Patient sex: M
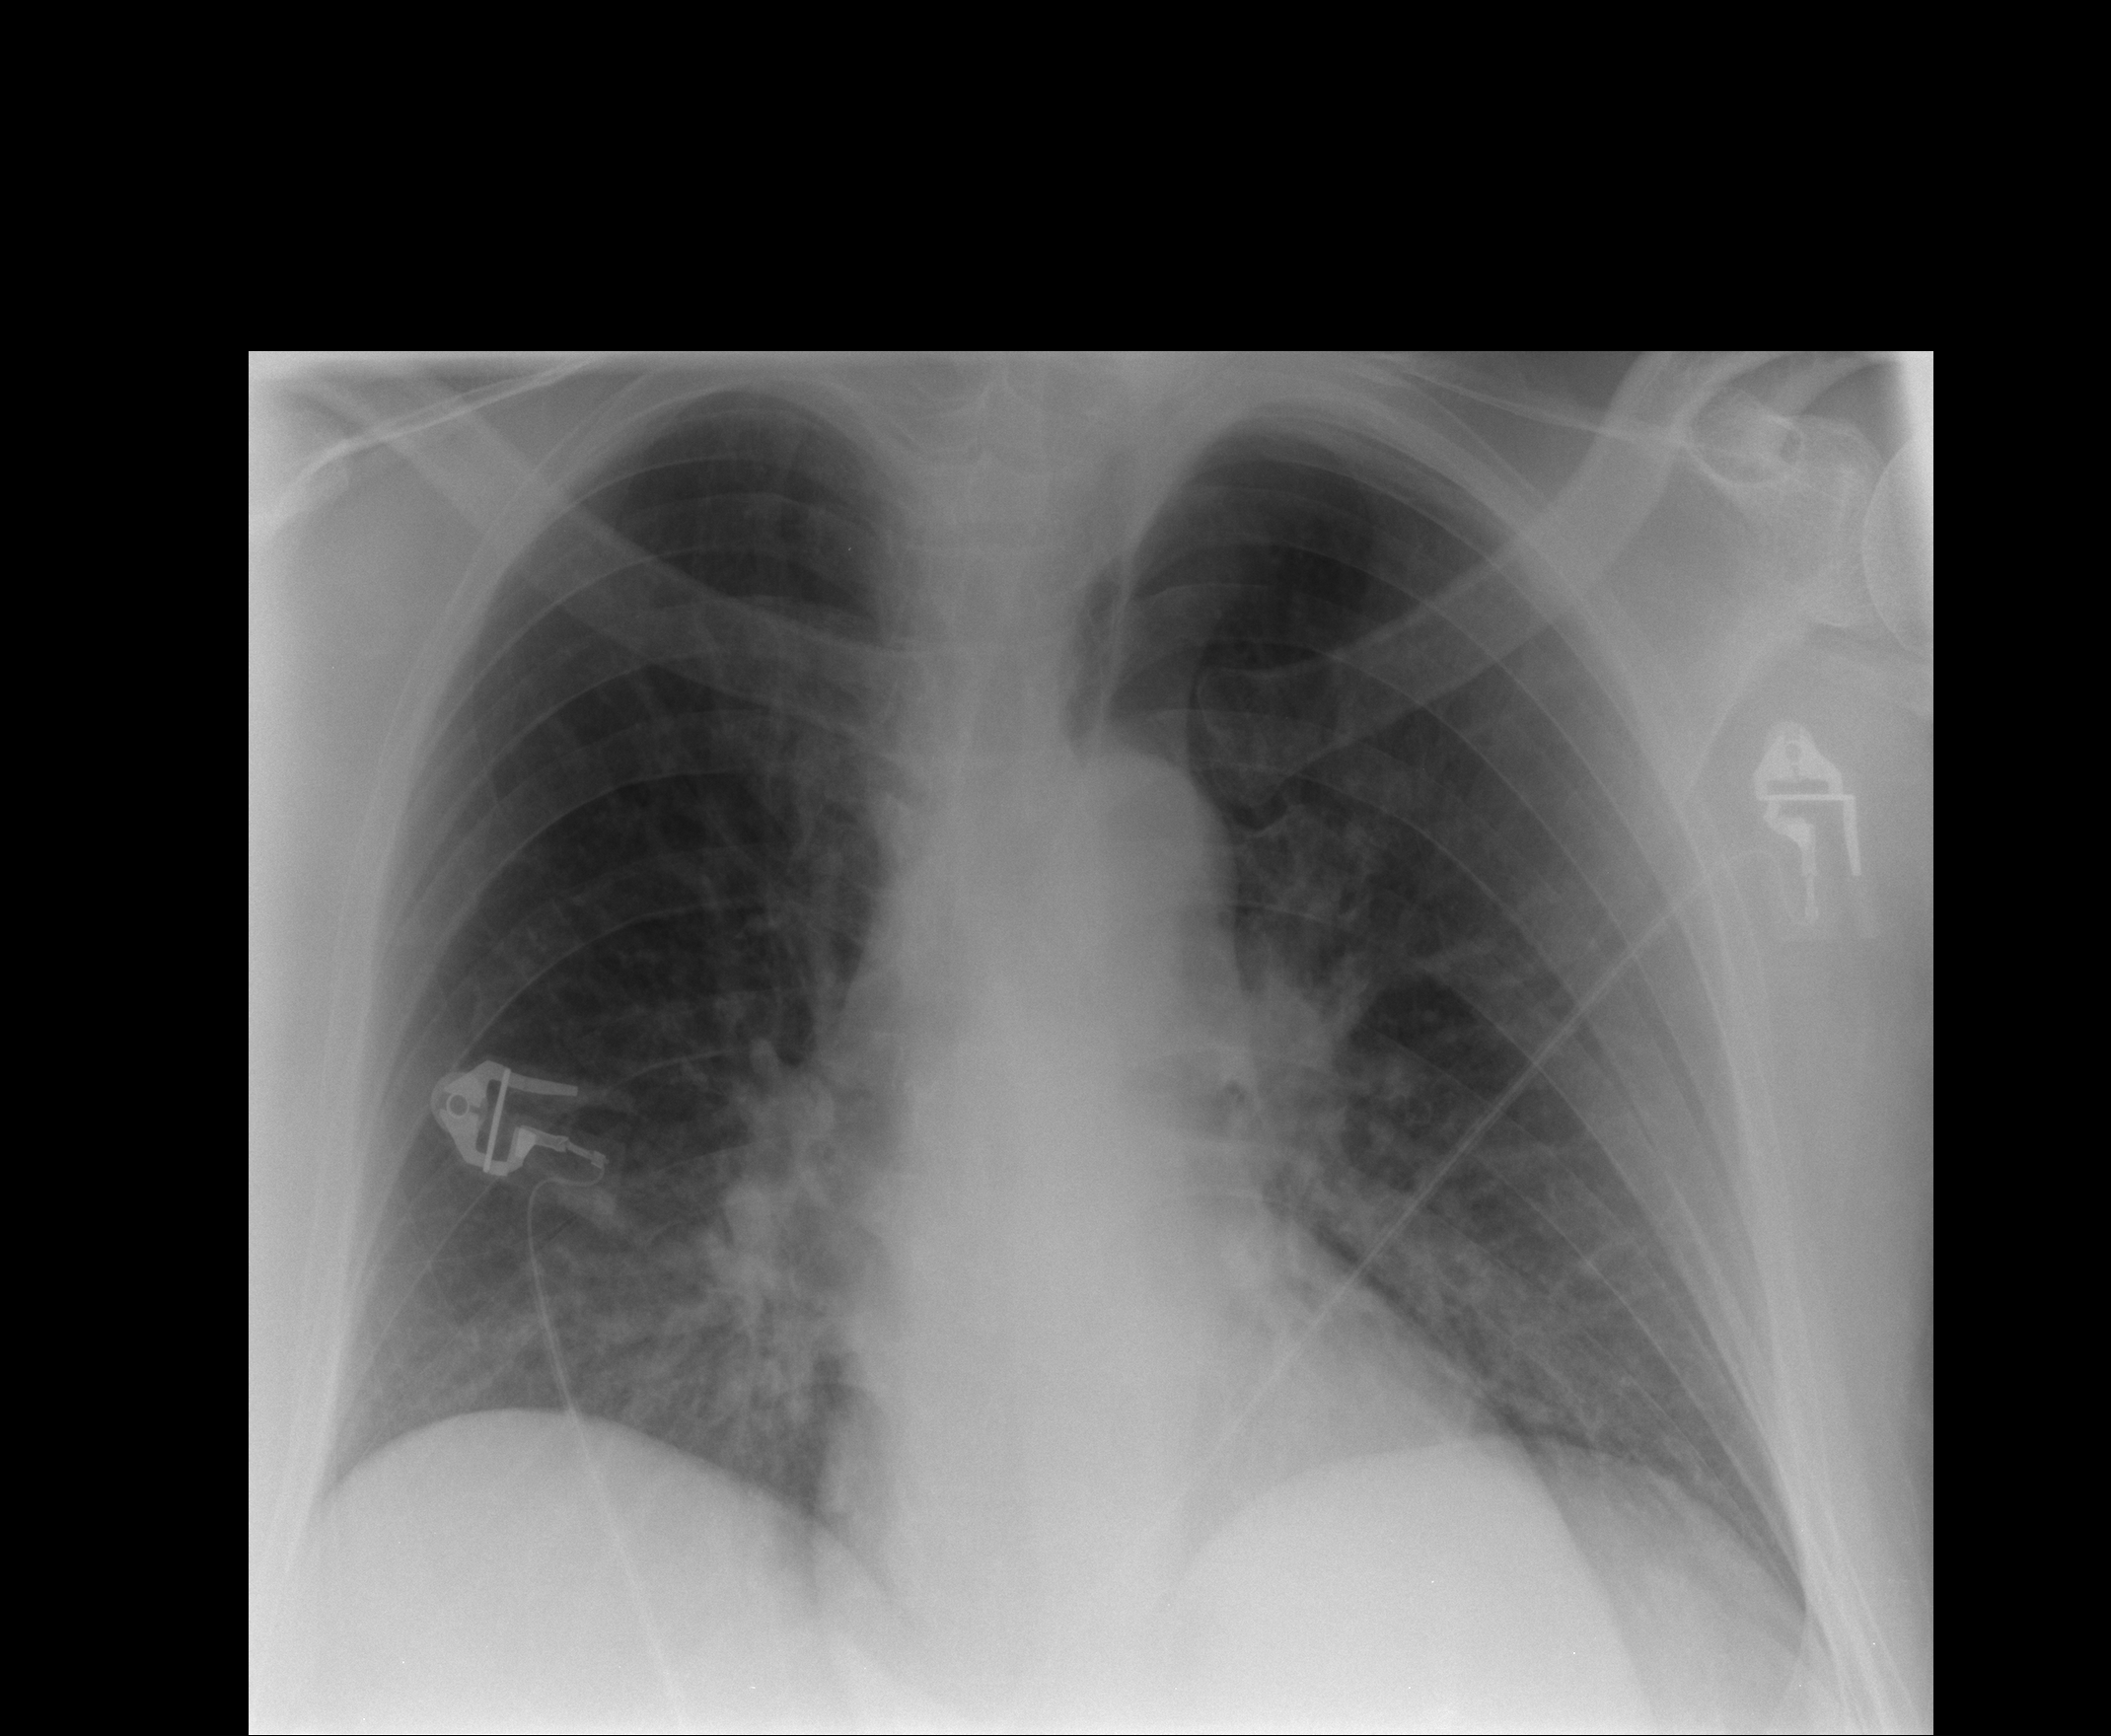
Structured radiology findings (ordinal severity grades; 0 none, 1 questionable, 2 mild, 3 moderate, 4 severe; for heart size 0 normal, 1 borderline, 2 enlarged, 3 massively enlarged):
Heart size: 0
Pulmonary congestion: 2
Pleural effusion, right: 0
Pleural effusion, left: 0
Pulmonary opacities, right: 0
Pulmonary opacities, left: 0
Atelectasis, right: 0
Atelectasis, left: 0